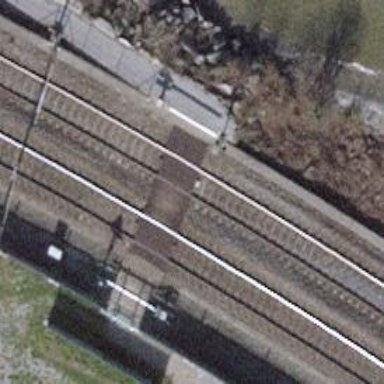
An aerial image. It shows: Crossing for the railway.